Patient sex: F
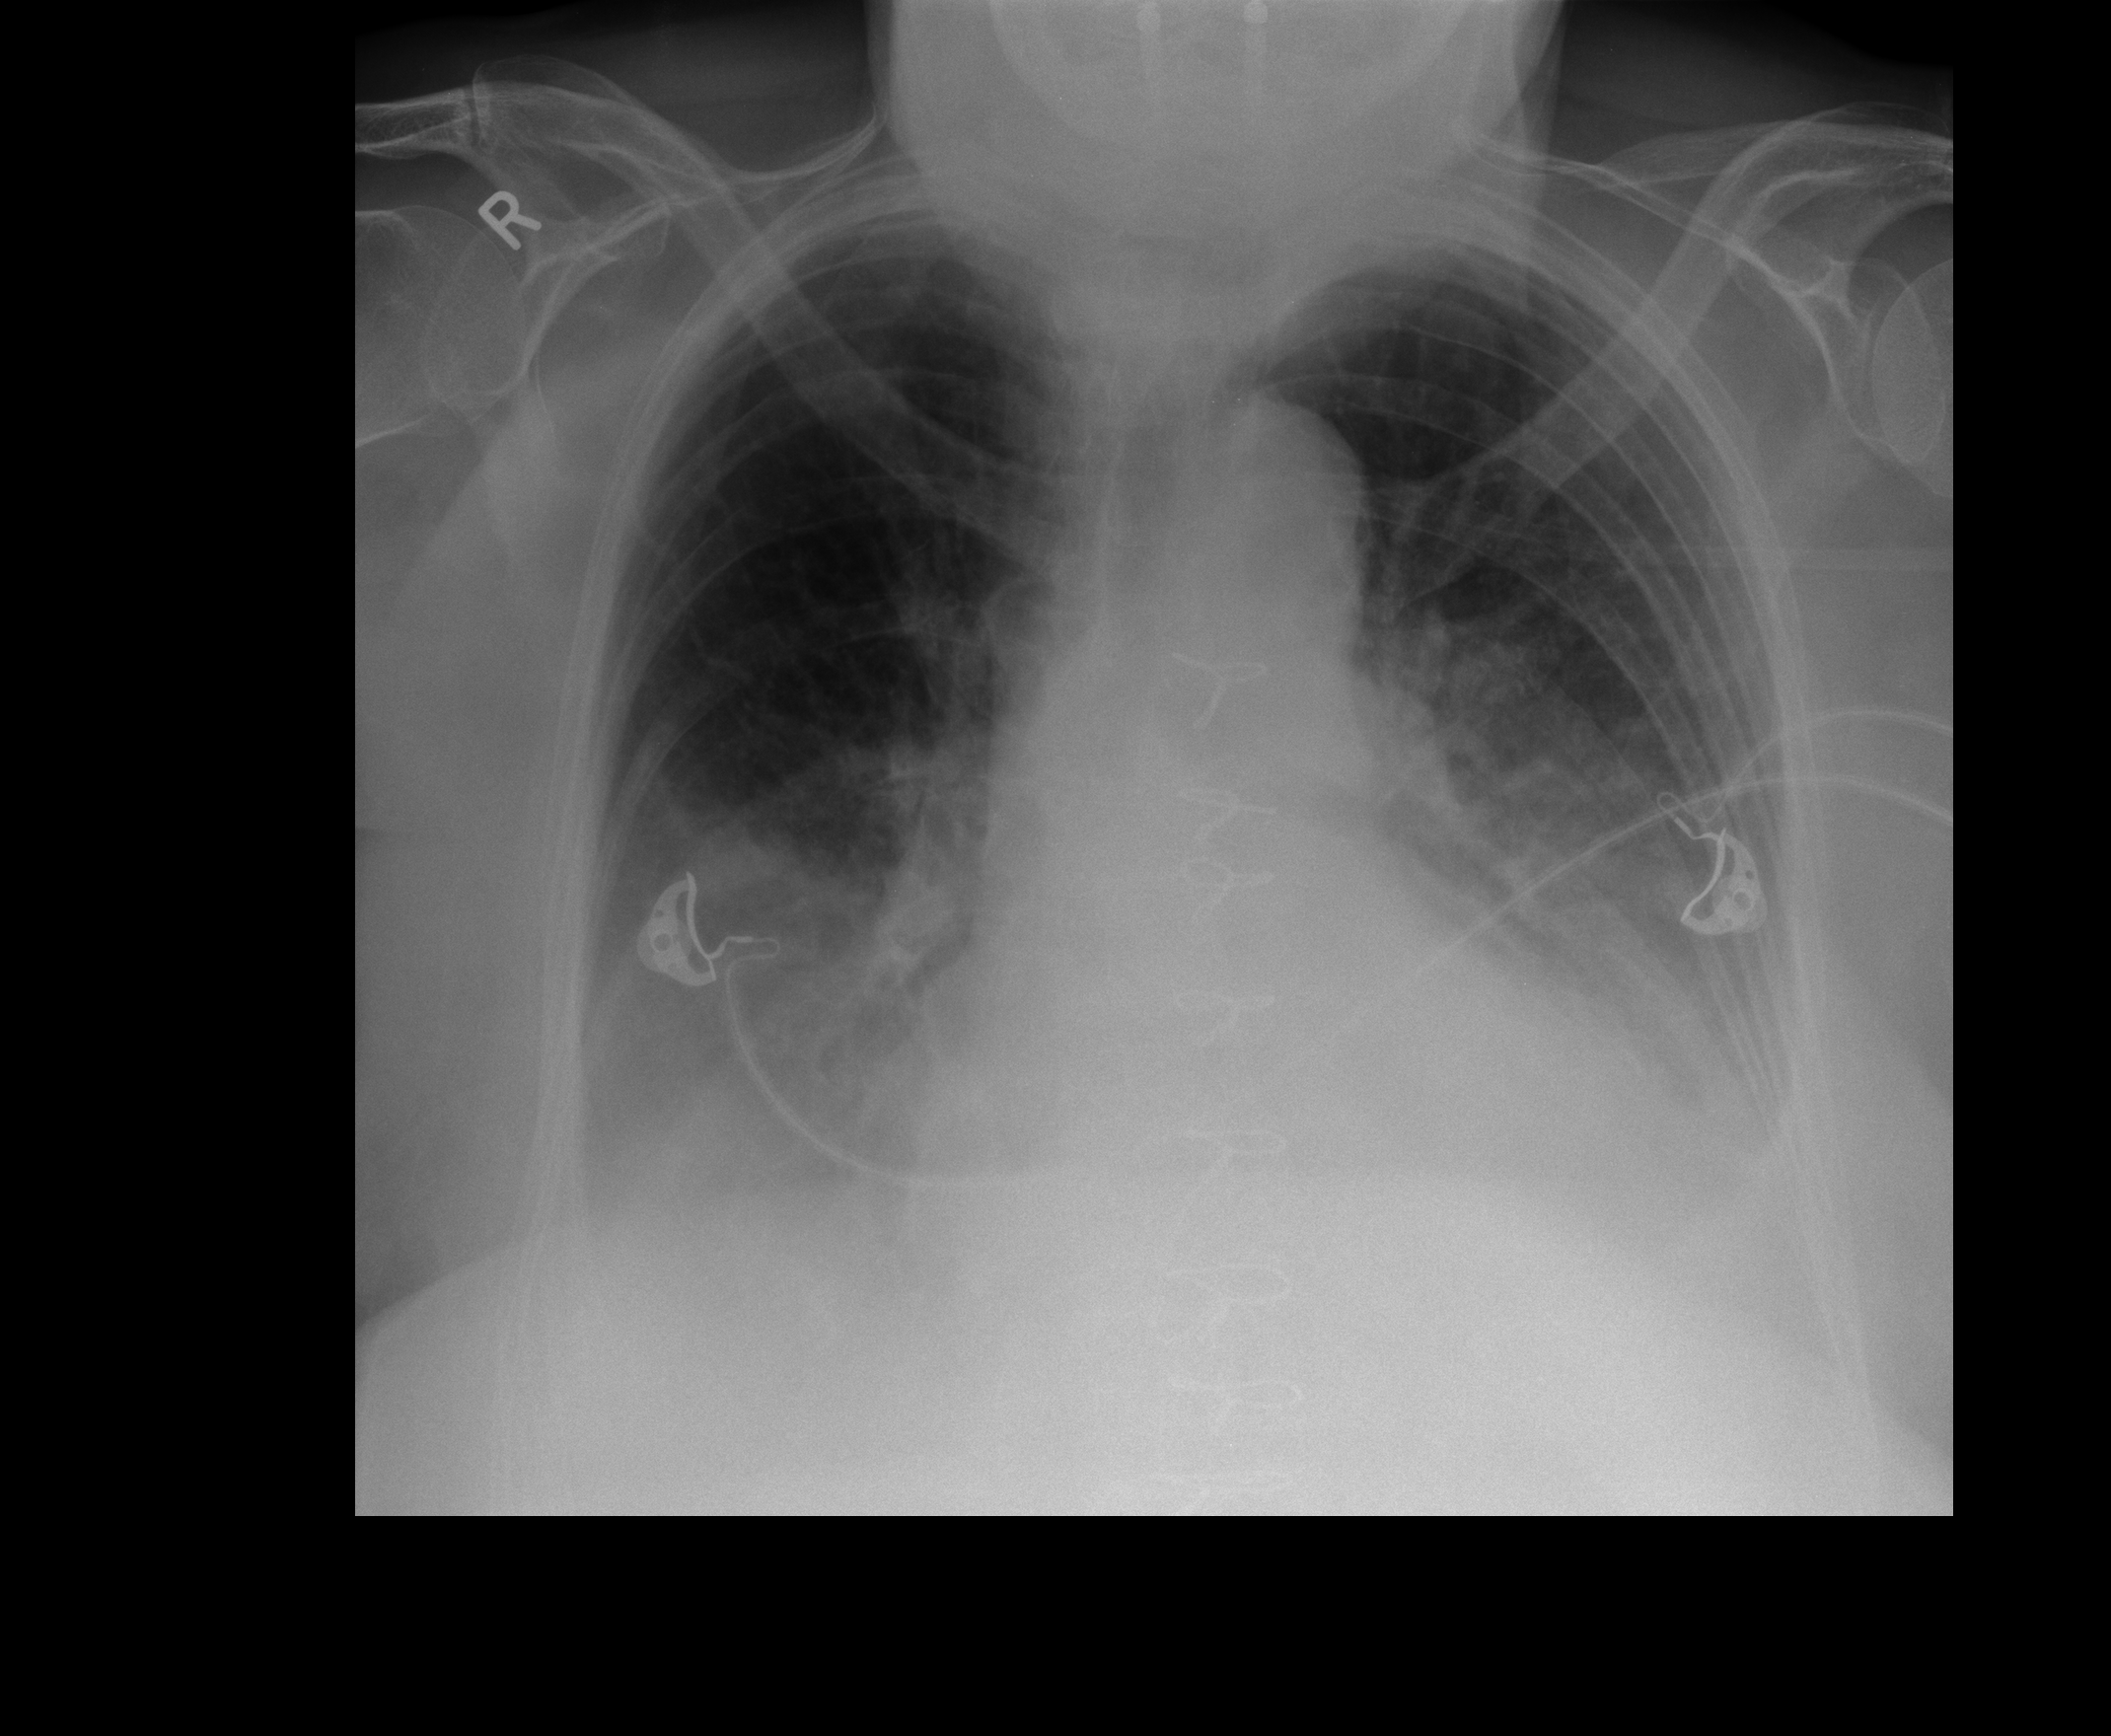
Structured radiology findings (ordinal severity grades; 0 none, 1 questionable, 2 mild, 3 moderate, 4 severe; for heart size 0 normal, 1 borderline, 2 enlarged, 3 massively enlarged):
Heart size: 2
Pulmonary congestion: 2
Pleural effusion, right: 3
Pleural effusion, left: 2
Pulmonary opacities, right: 2
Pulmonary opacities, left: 0
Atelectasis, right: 2
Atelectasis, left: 2